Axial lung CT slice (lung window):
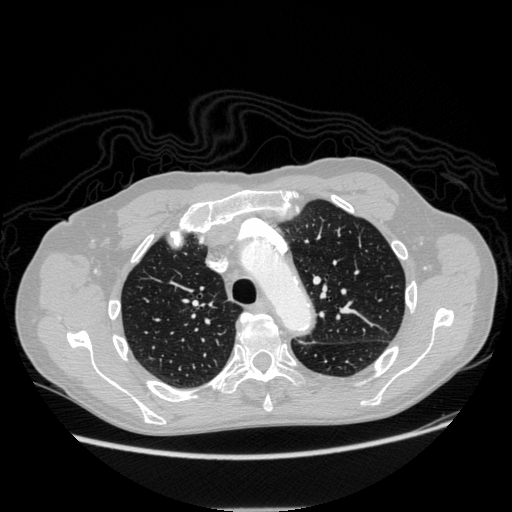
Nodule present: no